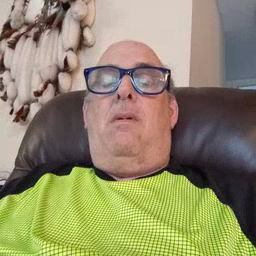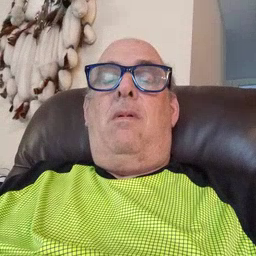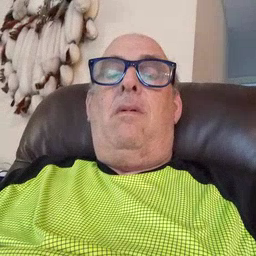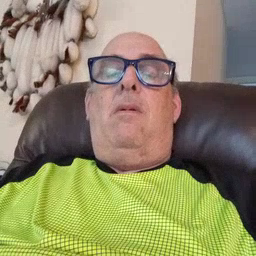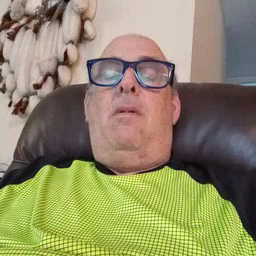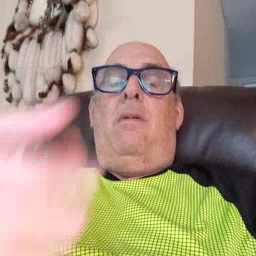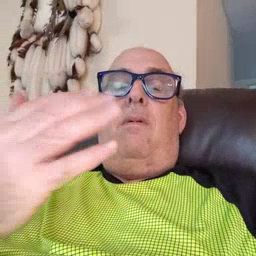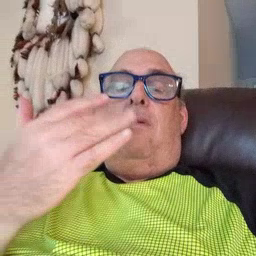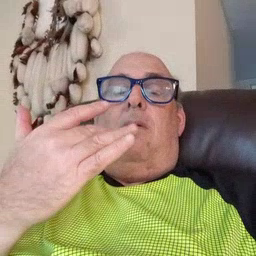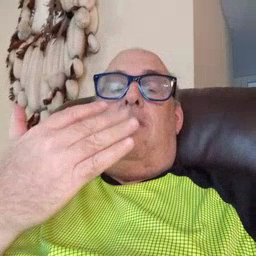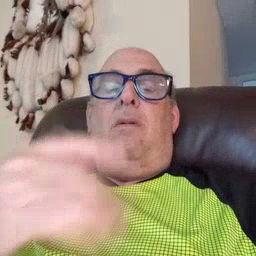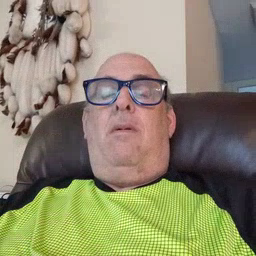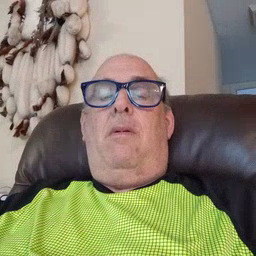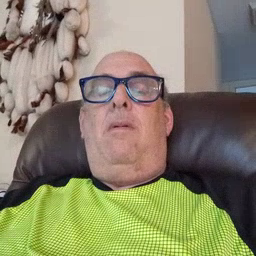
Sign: finger